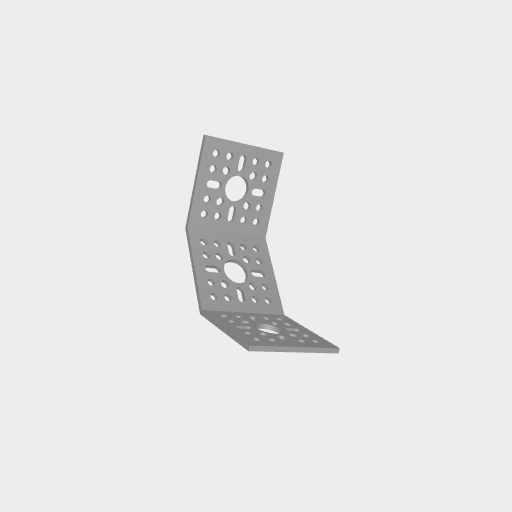
Part: AnglePatternBracket2-1